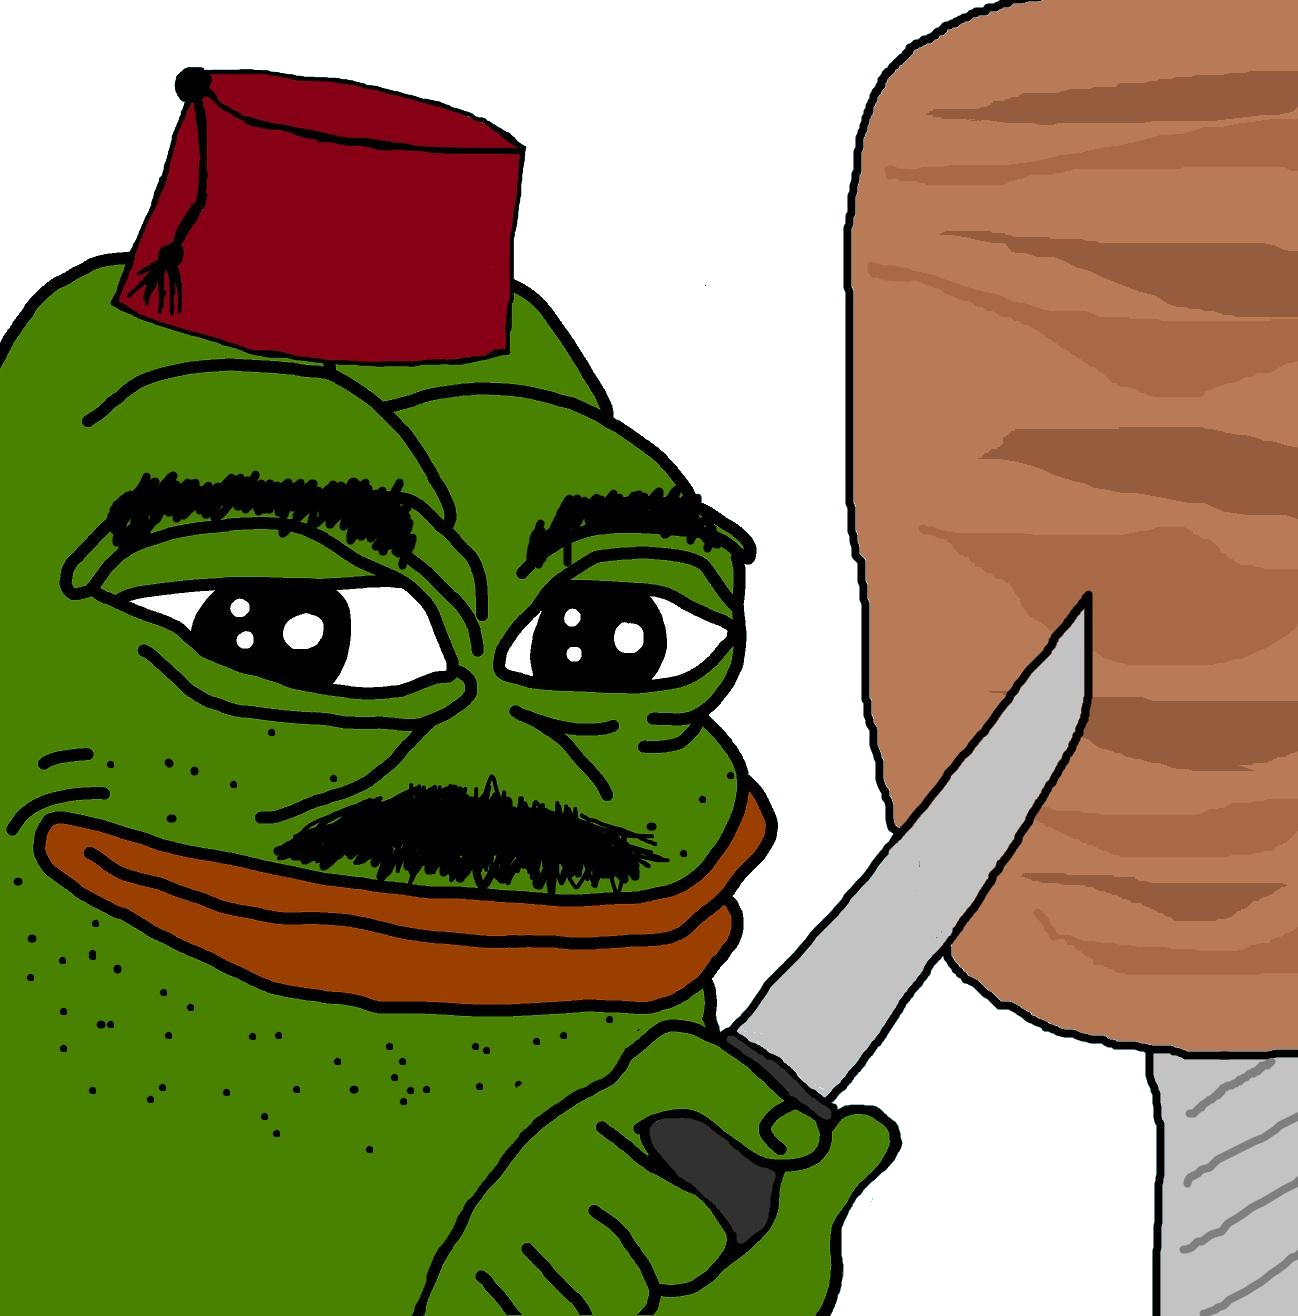
Label: 5_Pepe